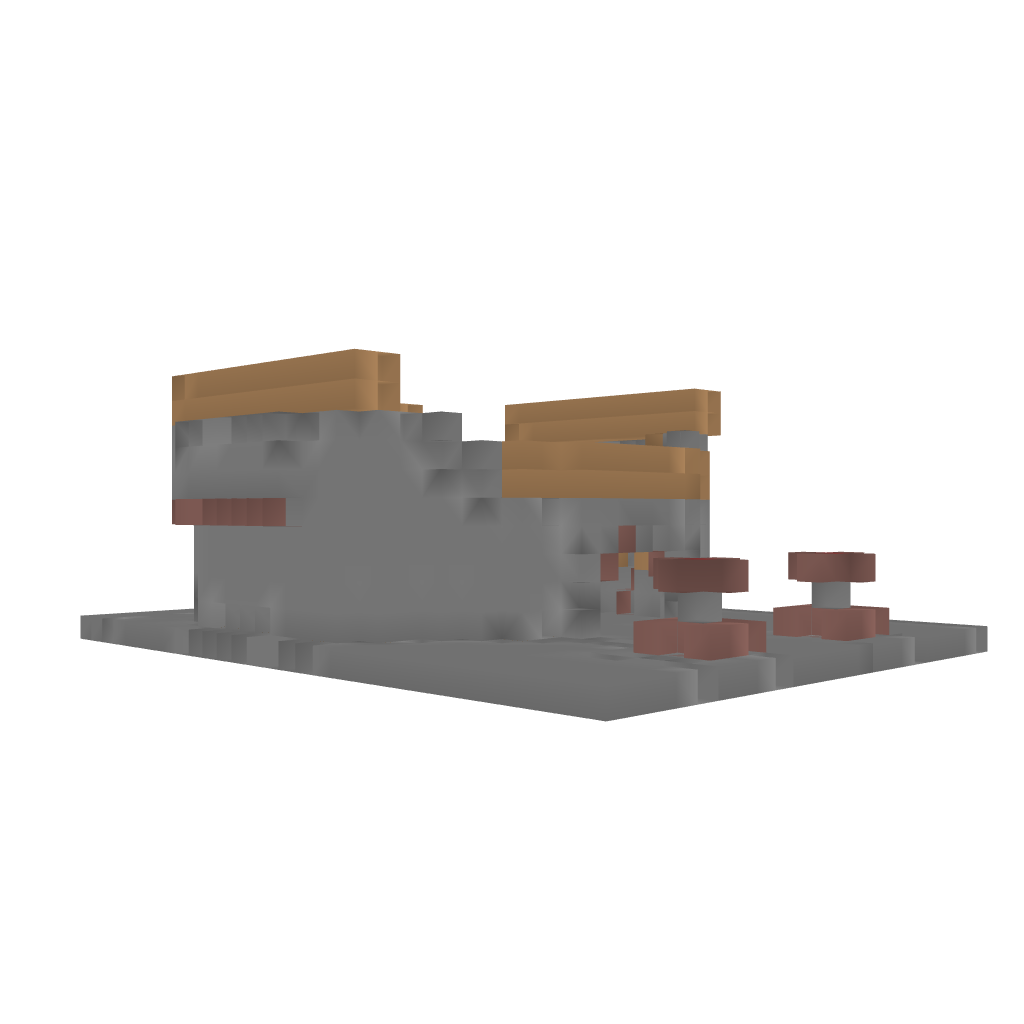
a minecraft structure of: A Medium Amphitheatre bad low quality